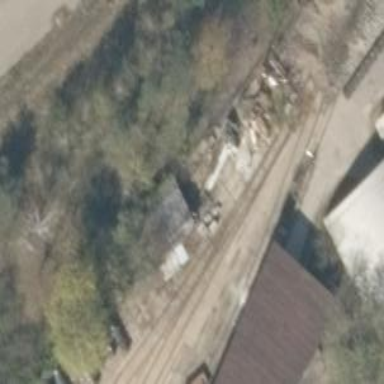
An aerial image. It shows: Disused railway yard.